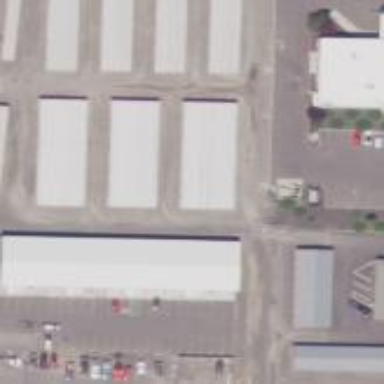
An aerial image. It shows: Garages used for storage rental.